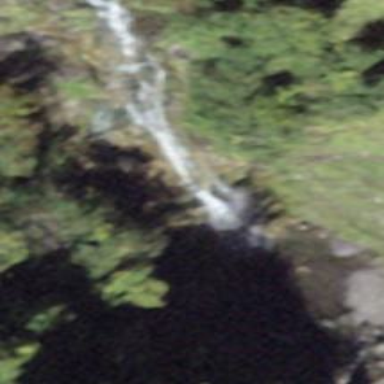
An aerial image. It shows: Beautiful waterfall in nature.